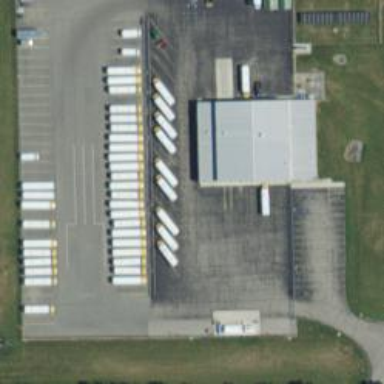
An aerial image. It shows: Bus depot.